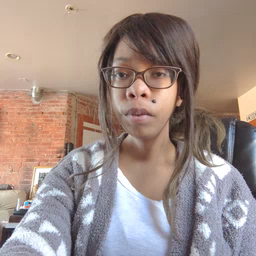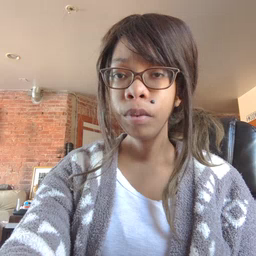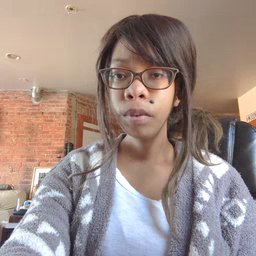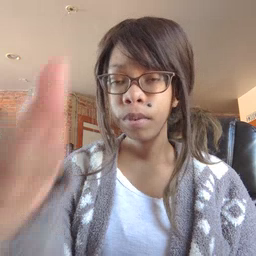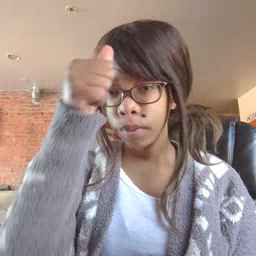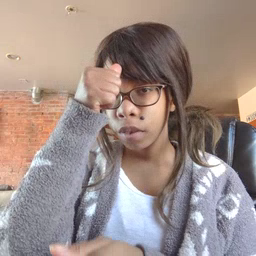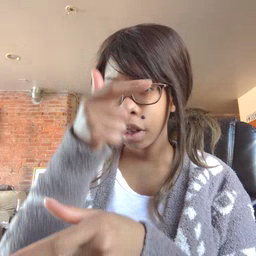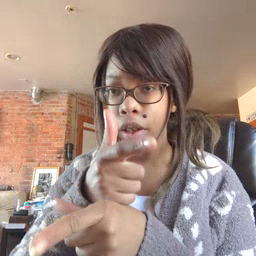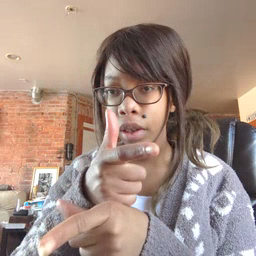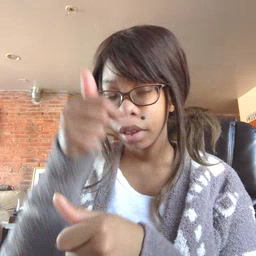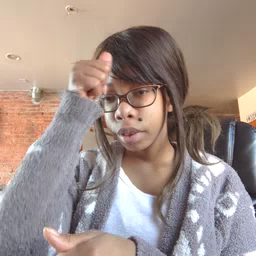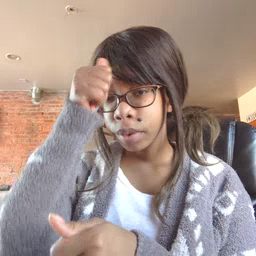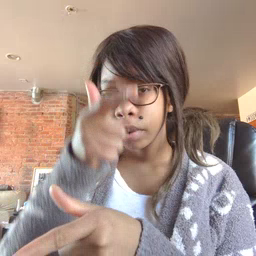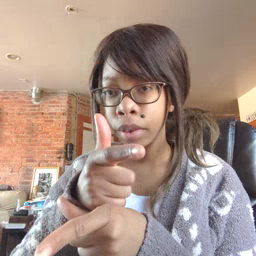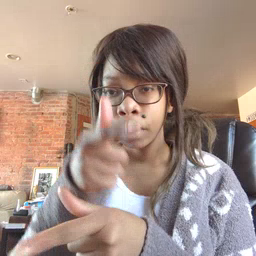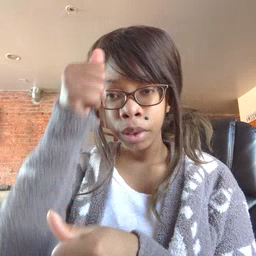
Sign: brother